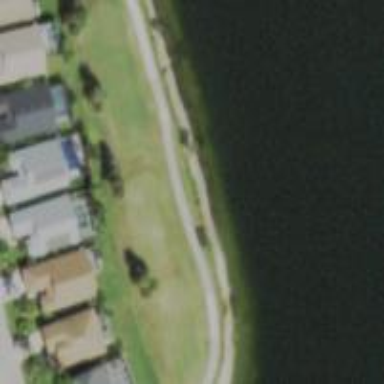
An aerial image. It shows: Path for golf carts.